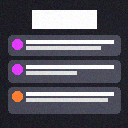
Screen state: on